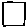
Label: square